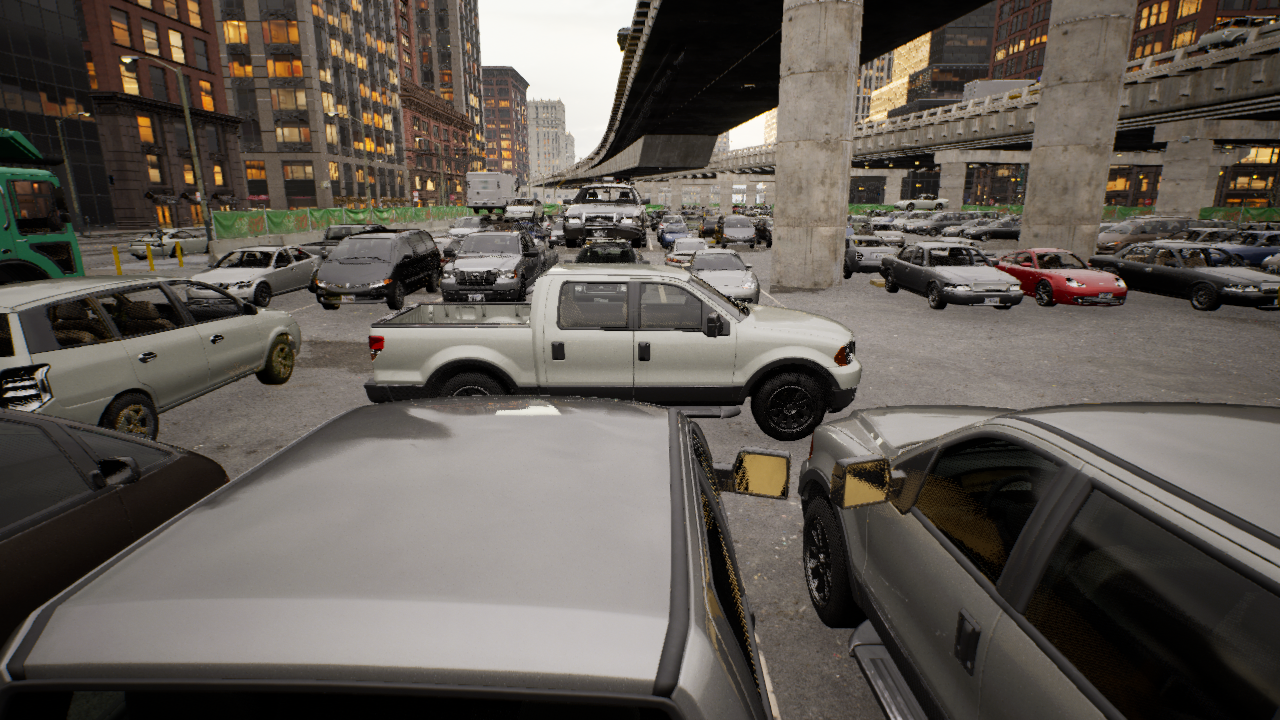
Venue: arterial
Lighting: golden hour
Vehicle rig: pickup